Question: I was hoping to get some help with the pseudo code of my 2D java game,

Monsters (Orange balls) are running along the black line via pathing coordinates(Point):
'''
if(i.monsterx < i.chasePoint.getX()){
i.monsterx++;
}else if(i.monstery < i.chasePoint.getY()){
i.monstery++;
}else if(i.monsterx > i.chasePoint.getX()){
i.monsterx--;
}else if(i.monstery > i.chasePoint.getY()){
i.monstery--;
}
'''
Every time the monster reaches a "chasePoint" it gets a new chasePoint, etc...
The black square is supposed to look like it's shooting the monsters, with the green circle being the shooting range.
But how do I decide where the bullet goes? I would prefer if the black square shot the mob in the front, but since the mobs can get slowed/stunned, and therefor aren't in a specific order, how do I know which mob is longest ahead?
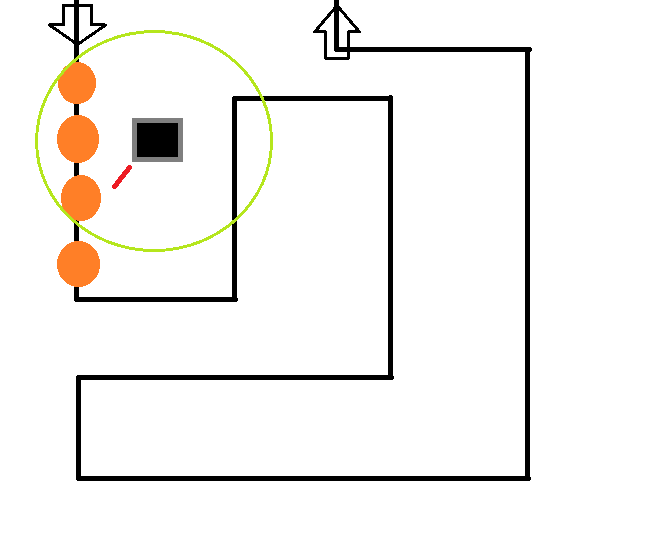
Answer: The simplest solution would be to have each monster track the distance its travelled (rather than the time its lived; due to different speeds, stunning etc) then target the one thats travelled the longest distance. Assuming the black rail doesn't change this will allow the monster closest to the end to be targeted.
If the black rail does change a lot (due to placing new towers) then ask the object that generated the black rail (and regenerates it on tower placement) to mark how many blocks a particular chase point has left to get to the end (it already knows the path so this should be simple enough; i'm assuming you're using the A* algorithm or similar to generate this path; if so this number pretty much just falls out of the algorithm anyway). Then the monster can just be given that value on its chasePoint update. The cannon then asks all the monsters in range how much further they have to go to the end and targets the one with the smallest number